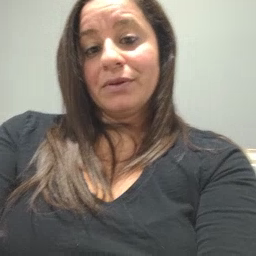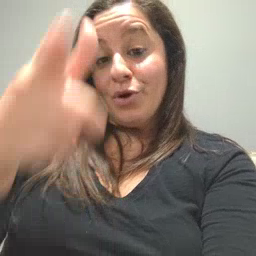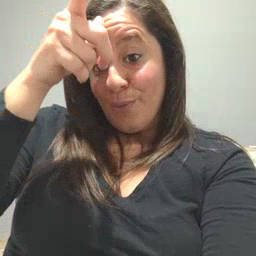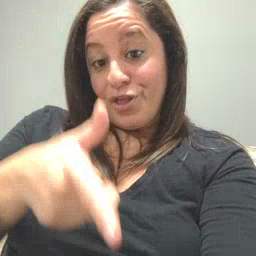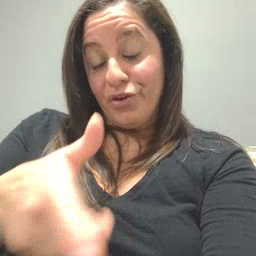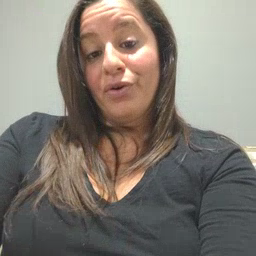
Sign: brother